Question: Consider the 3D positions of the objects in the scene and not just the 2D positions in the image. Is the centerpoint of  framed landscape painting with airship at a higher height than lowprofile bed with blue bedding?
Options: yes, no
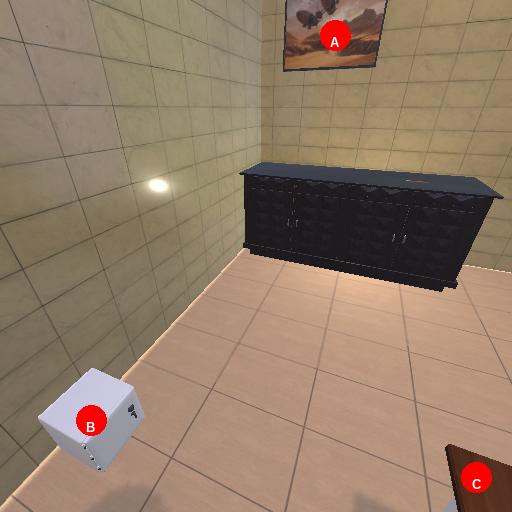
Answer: yes